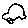
Label: car